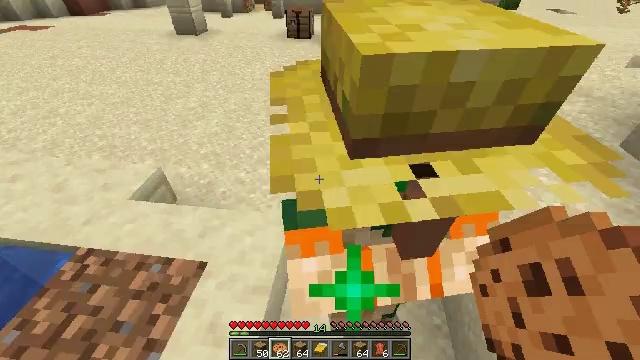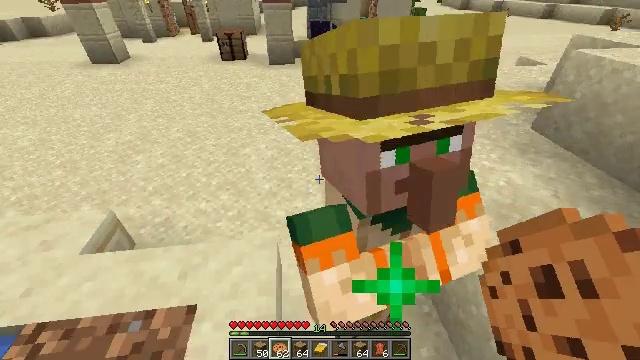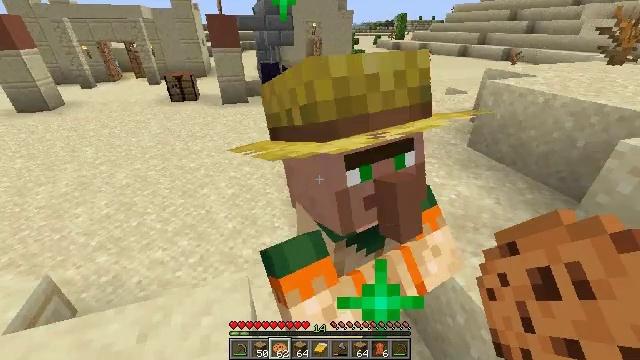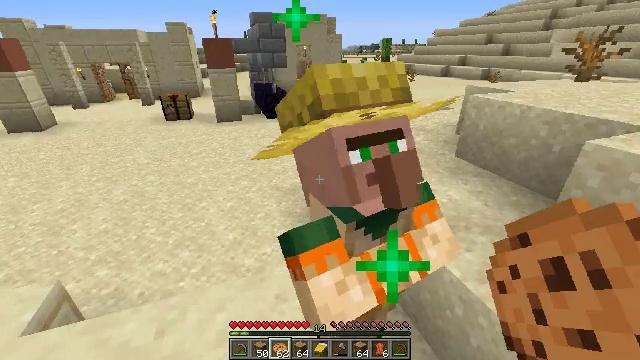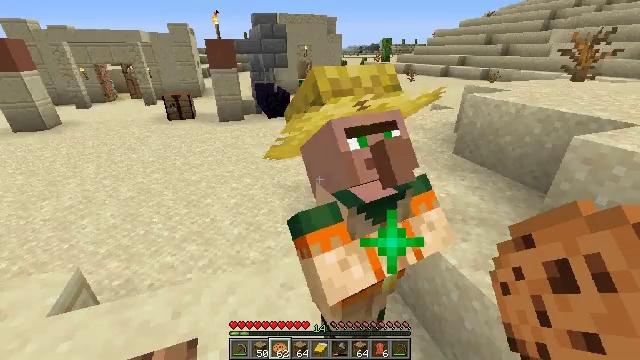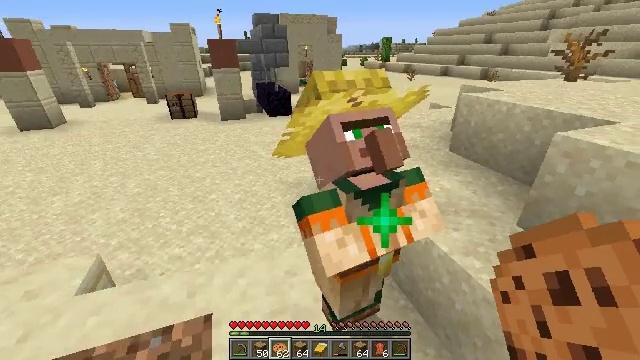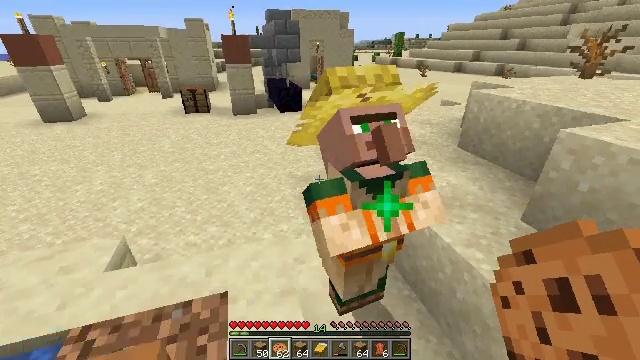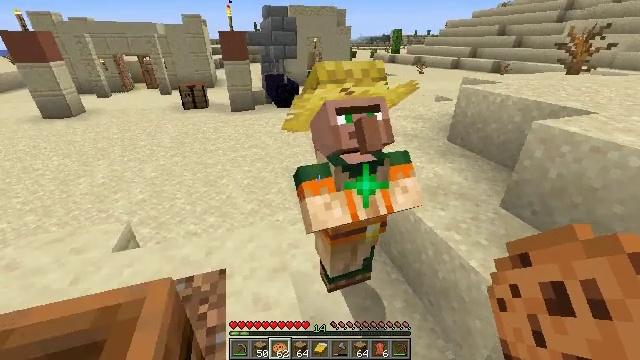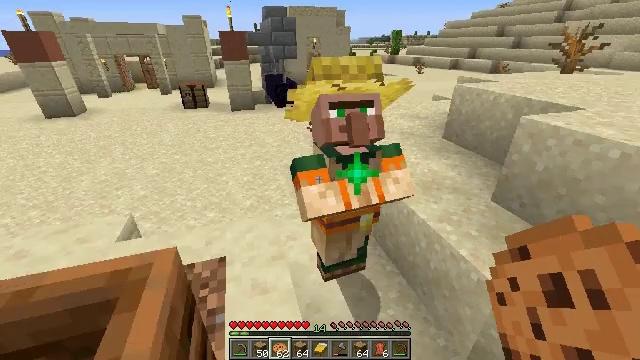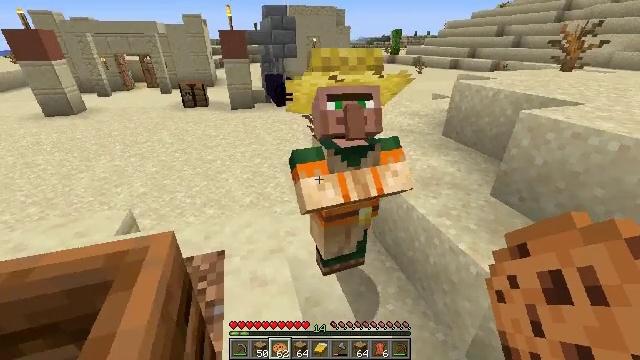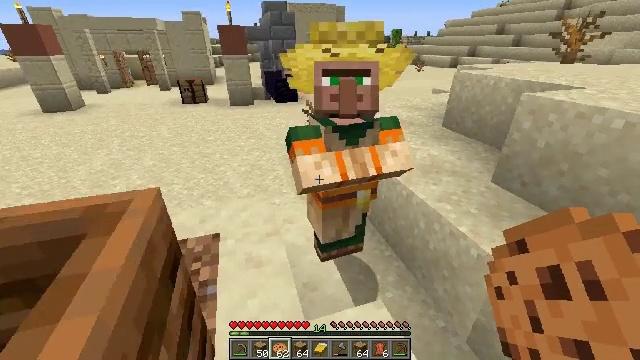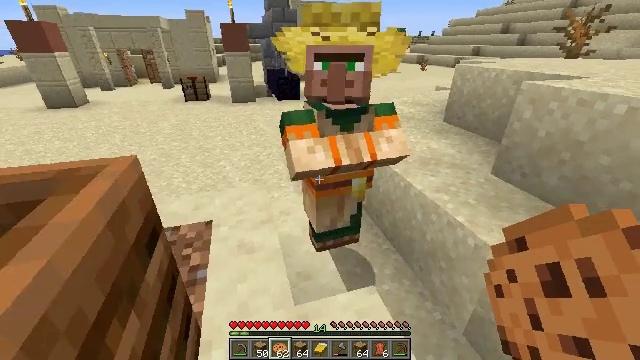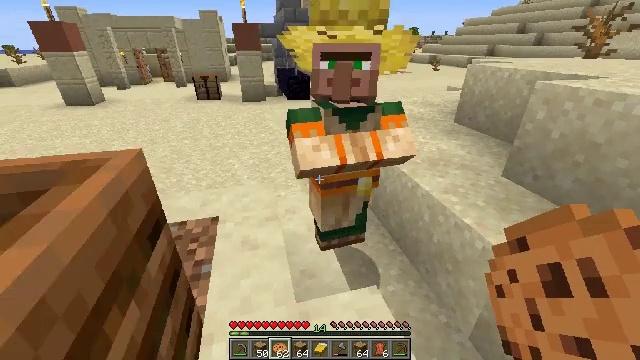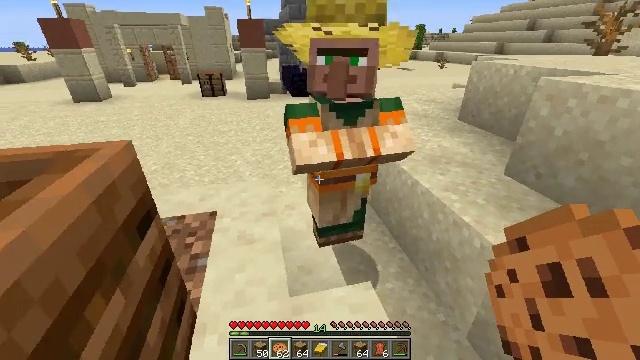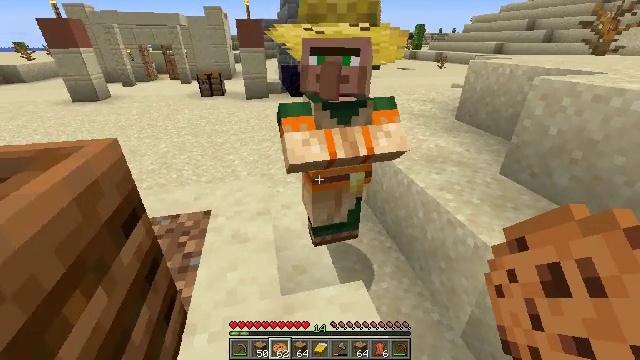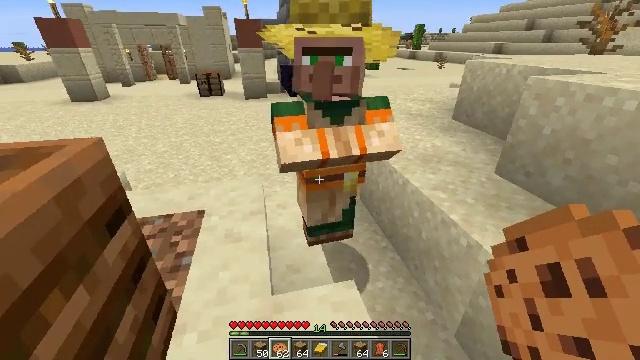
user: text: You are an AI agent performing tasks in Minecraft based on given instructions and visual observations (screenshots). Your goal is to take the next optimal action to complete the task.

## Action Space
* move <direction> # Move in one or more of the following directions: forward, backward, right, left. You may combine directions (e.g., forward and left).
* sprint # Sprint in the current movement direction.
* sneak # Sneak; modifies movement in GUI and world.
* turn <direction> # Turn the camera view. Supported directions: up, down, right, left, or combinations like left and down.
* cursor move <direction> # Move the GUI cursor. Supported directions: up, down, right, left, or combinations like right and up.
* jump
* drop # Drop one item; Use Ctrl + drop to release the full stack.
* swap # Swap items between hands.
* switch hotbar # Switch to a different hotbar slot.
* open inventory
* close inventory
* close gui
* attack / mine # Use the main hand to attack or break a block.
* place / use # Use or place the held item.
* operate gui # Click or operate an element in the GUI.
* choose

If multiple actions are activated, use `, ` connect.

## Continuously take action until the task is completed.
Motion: motion action
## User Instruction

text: Put the ingredients in the crafting grid to make a cake.
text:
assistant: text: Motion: move left, turn right and up
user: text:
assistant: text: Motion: move back, turn right and up
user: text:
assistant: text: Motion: move back, turn right and up
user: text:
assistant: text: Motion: move back
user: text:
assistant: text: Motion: move back
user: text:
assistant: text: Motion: move back, turn left
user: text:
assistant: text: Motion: no_op
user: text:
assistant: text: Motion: sneak
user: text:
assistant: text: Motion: sneak
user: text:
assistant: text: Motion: move right, sneak
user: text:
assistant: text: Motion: move right, sneak
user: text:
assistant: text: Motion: move right, sneak, turn left
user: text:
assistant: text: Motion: move right, sneak, turn left
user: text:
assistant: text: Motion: move right, sneak
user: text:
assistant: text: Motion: move right, sneak
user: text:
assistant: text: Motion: sneak
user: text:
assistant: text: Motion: sneak
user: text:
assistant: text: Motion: sneak
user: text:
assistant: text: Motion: sneak
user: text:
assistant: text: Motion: sneak
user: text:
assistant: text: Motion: sneak
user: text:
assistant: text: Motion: sneak
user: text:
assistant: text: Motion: sneak
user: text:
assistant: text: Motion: sneak
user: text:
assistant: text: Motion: sneak
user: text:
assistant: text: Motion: sneak
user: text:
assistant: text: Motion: sneak
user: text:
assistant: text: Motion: no_op
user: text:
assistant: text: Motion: no_op
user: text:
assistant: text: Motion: no_op